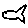
Label: fish